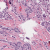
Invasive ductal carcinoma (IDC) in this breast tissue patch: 1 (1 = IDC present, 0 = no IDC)